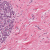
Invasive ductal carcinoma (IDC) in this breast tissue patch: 0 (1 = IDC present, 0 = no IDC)